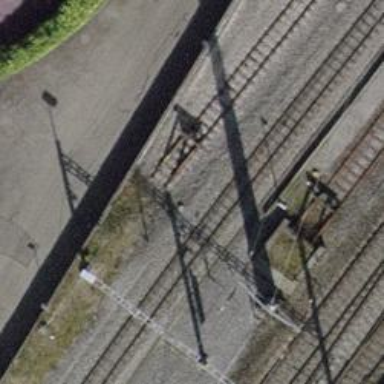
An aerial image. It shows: Railway buffer stop.